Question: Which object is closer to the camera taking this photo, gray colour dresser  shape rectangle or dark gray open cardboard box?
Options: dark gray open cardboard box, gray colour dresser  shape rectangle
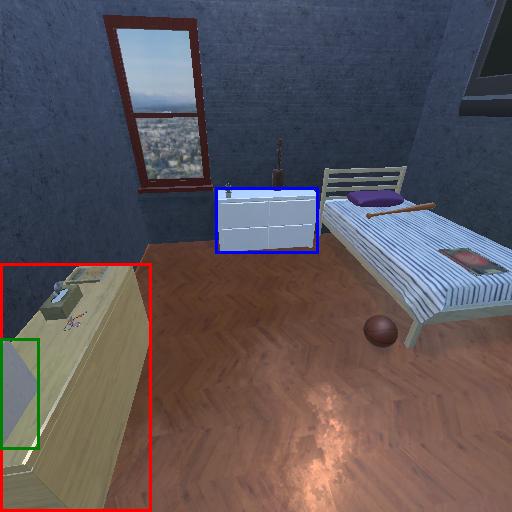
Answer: dark gray open cardboard box